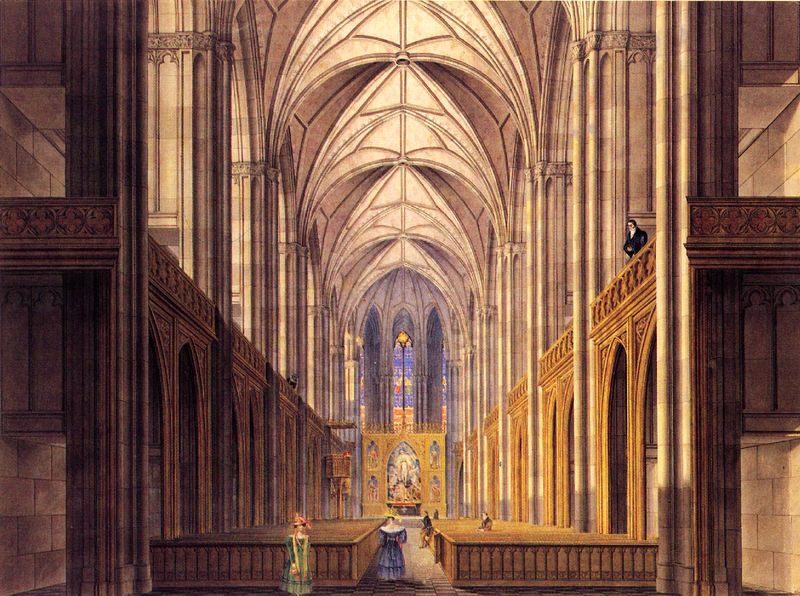
Titel: Das Innere der Friedrich-Werderschen Kirche in Berlin
Künstler: Friedrich Wilhelm Klose
Institution: Potsdam-Sanssouci, Sammlung der Zeichnungen, Aquarellsammlung
Schlagwörter: blau, mann, aquarell, frauen, menschen, braun, damen, fenster, frau, hell, kleid, licht, männer, pfeiler, raum, säule, säulen, zeichnung, gebäude, rot, malerei, architektur, stein, steine, herr, innenraum, kirche, gold, innen, england, gotik, balkon, farbig, schiff, man, leer, farbe, tag, empore, kuppel, hoch, fugen, gang, gewölbe, rippen, altar, bänke, kathedrale, reihen, biedermeier, besuch, kirchenbänke, mittelschiff, kanzel, seitenschiff, spitzbögen, apsis, london, guache, church, kirche zeichnung